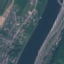
Label: River